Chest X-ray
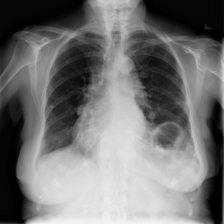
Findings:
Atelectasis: negative
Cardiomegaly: negative
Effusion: negative
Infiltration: negative
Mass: negative
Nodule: negative
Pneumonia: negative
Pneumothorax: negative
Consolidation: negative
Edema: negative
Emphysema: negative
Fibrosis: negative
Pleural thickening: negative
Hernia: negative